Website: walmart
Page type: billing-address
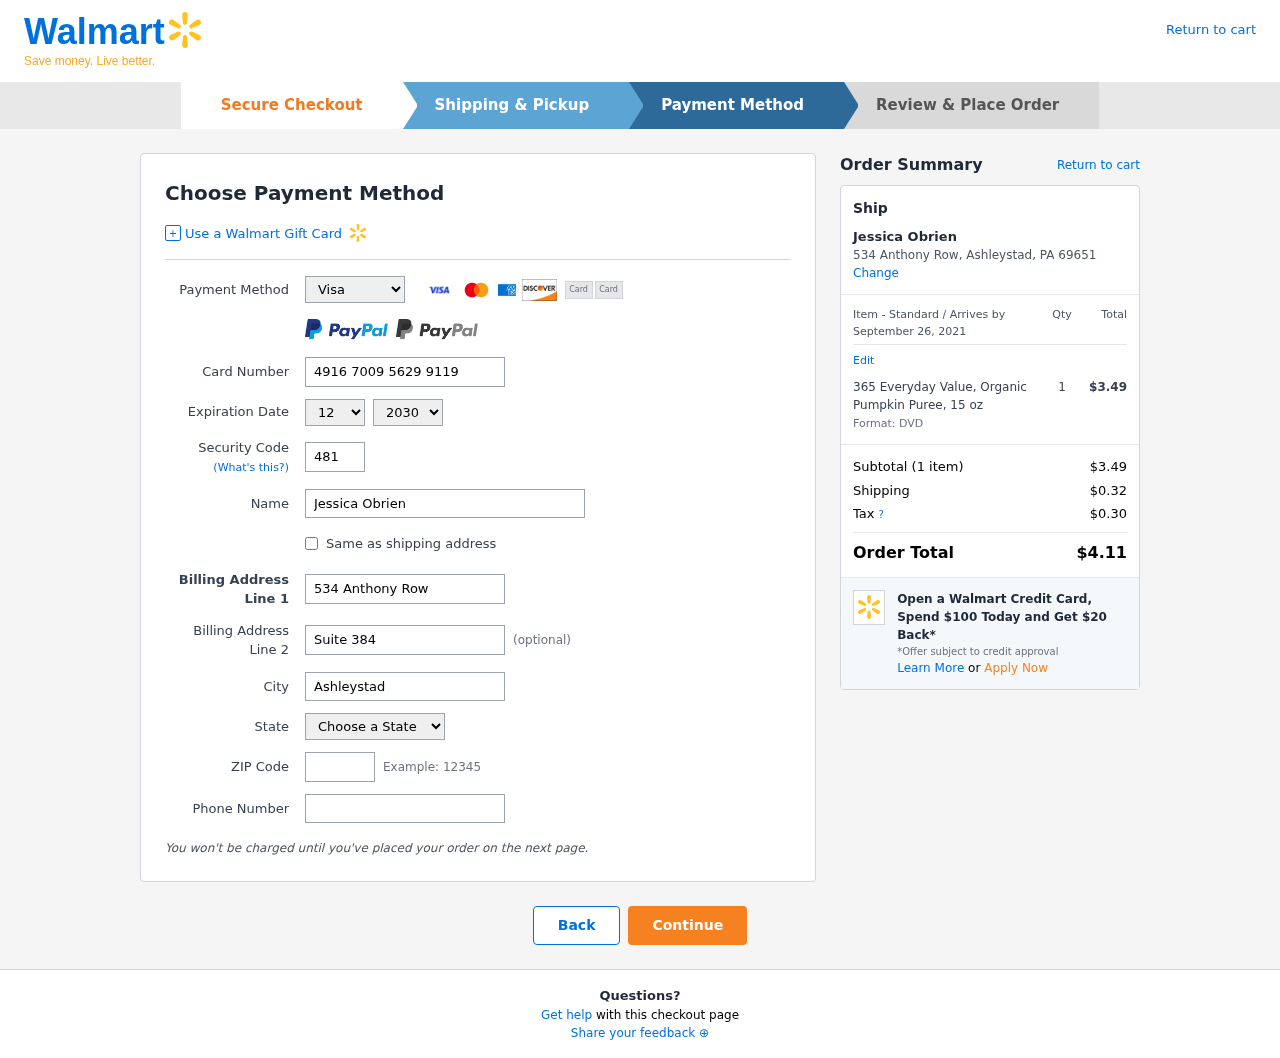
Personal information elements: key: PII_CARD_CVV
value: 481
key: PII_CARD_EXPIRY_MONTH
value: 12
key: PII_CARD_EXPIRY_YEAR
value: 30
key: PII_CARD_NUMBER
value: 4916 7009 5629 9119
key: PII_CARD_TYPE
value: Visa
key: PII_CITY
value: Ashleystad
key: PII_CITY_STATE_ZIP
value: Ashleystad, PA 69651
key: PII_FULLNAME
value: Jessica Obrien
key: PII_PHONE
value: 4058073140
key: PII_POSTCODE
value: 69651
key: PII_STATE
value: Pennsylvania
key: PII_STREET
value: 534 Anthony Row
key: PII_STREET2
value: Suite 384
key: PII_FULLNAME2
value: Jessica Obrien
Product elements: key: PRODUCT1_NAME
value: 365 Everyday Value, Organic Pumpkin Puree, 15 oz
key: PRODUCT1_PRICE
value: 3.49
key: PRODUCT1_QUANTITY
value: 1
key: PRODUCT1_DESC
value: Format: DVD
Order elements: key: ORDER_DELIVERY_DATE
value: September 26, 2021
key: ORDER_NUM_ITEMS
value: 1
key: ORDER_SUBTOTAL
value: $3.49
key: ORDER_SHIPPING_COST
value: $0.32
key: ORDER_TAX
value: $0.30
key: ORDER_TOTAL
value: $4.11